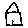
Label: house